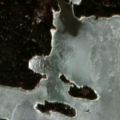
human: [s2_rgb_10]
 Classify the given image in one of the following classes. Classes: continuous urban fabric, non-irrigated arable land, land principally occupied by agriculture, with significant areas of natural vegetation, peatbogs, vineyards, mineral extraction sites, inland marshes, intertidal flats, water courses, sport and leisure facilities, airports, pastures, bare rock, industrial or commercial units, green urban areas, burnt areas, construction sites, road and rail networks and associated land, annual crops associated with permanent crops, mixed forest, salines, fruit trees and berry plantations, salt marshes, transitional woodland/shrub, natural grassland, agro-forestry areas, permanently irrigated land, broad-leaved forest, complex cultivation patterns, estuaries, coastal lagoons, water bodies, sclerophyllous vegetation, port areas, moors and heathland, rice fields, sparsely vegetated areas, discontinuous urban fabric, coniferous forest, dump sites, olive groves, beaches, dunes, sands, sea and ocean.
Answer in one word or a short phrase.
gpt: coniferous forest, sea and ocean